Question: I want to fill the box with its color (like: blue ->blue).
'''
goo1 <- ggplot(dataset1, aes(x=Color, y=Scored.Probabilities)) +
geom_boxplot() +
stat_summary(fun.y = mean, geom="point",colour="darkred", size=3) +
stat_summary(fun.data = fun_mean, geom="text", vjust=-0.7)
print (goo1)
'''

Data can be found here: <URL>
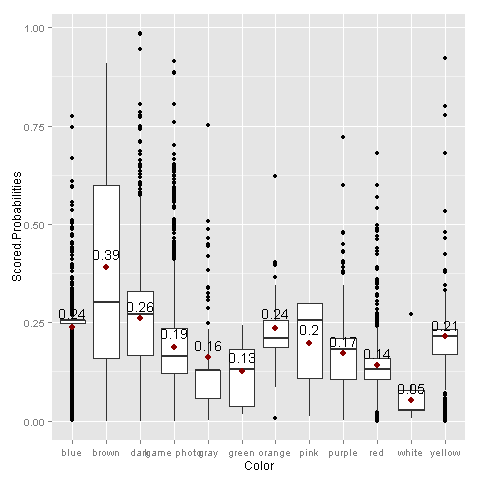
Answer: Add a scale (although you need to make sure first that every level of 'dataset1$Persons' is indeed the name of a color recognized by R ; currently, 'dark' and 'game value' are not)
'''
colors <- levels(dataset1$Color)
colors[colors == "dark"] <- "black"
colors[colors == "game value"] <- "cyan"
goo2 <- ggplot(dataset1, aes(x=Color, y=Scored.Probabilities)) +
geom_boxplot(aes(fill=Color)) +
stat_summary(fun.y = mean, geom="point",colour="darkred", size=3)
goo2 <- goo2 + scale_fill_manual(values=colors)
'''